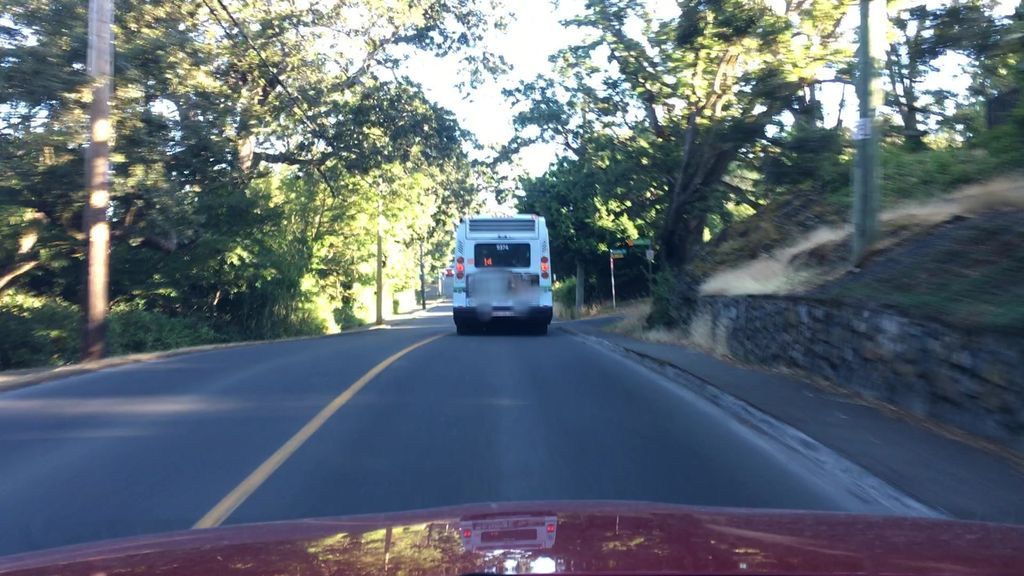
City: victoria